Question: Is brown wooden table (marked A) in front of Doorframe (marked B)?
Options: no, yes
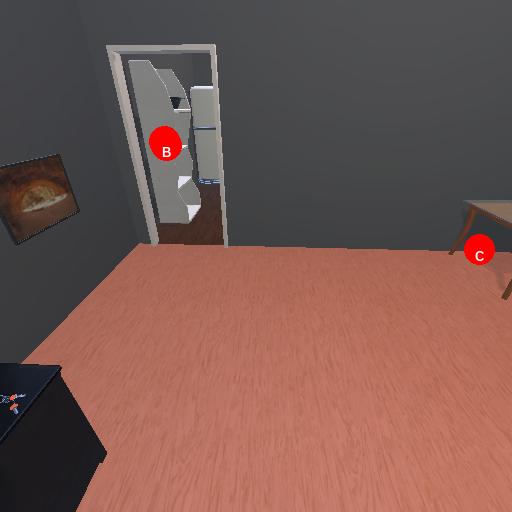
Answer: no